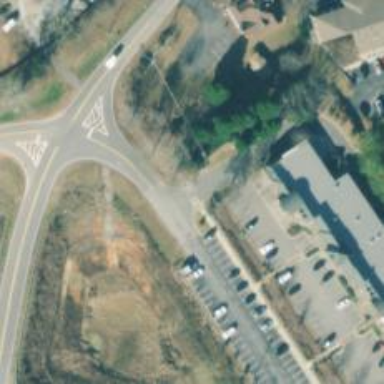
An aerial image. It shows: Marked road crossing.